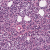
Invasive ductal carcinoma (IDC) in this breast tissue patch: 1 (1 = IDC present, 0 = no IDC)